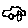
Label: car